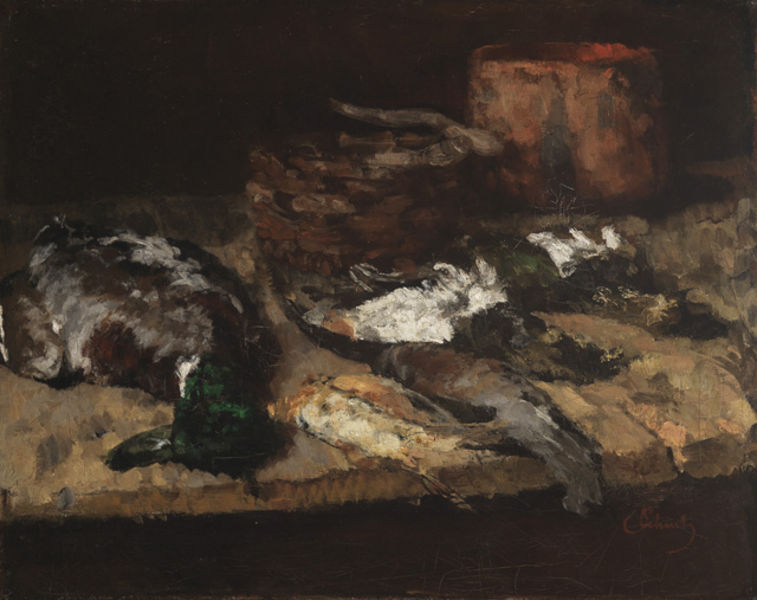
Titel: Stilleben mit toten Enten
Künstler: Carl Schuch
Standort: Karlsruhe
Institution: Staatliche Kunsthalle Karlsruhe
Schlagwörter: blau, dunkel, flügel, gemälde, vogel, weiß, aquarell, gelb, grün, impressionismus, ocker, braun, bunt, grau, holz, hut, jahrhundertwende, licht, schwarz, tisch, rot, tier, tiere, malerei, federn, schale, tod, tot, signatur, öl, felder, vögel, pastos, krug, stilleben, stillleben, schwanz, topf, liegen, ente, gans, schnabel, körbe, farben, enten, pastös, ölgemälde, querformat, wild, essen, tafel, korb, bretter, platte, tischkante, becher, holztisch, tusche, gefäß, schlachten, brett, kupfer, leichen, eichelhäher, malen, tischplatte, jagd, fisch, geflügel, spatz, fasan, jagdstilleben, jagdstrecke, jäger, brauntöne, schüsseln, gefäße, ziege, fische, flossen, delacroix, hackbrett, müll, jgd, hold, feder, fendern, tote vögel, ölgemäle, 16 jhd, schnaben, schalchten, emte, ente+